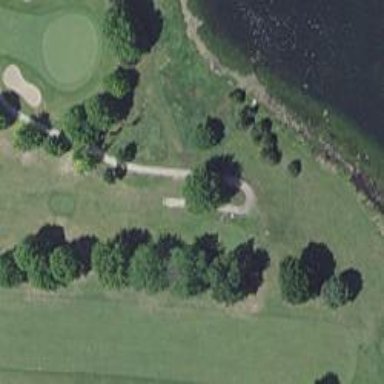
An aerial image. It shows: Path for golf carts.